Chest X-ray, PA view. Patient: 47 years old, sex F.
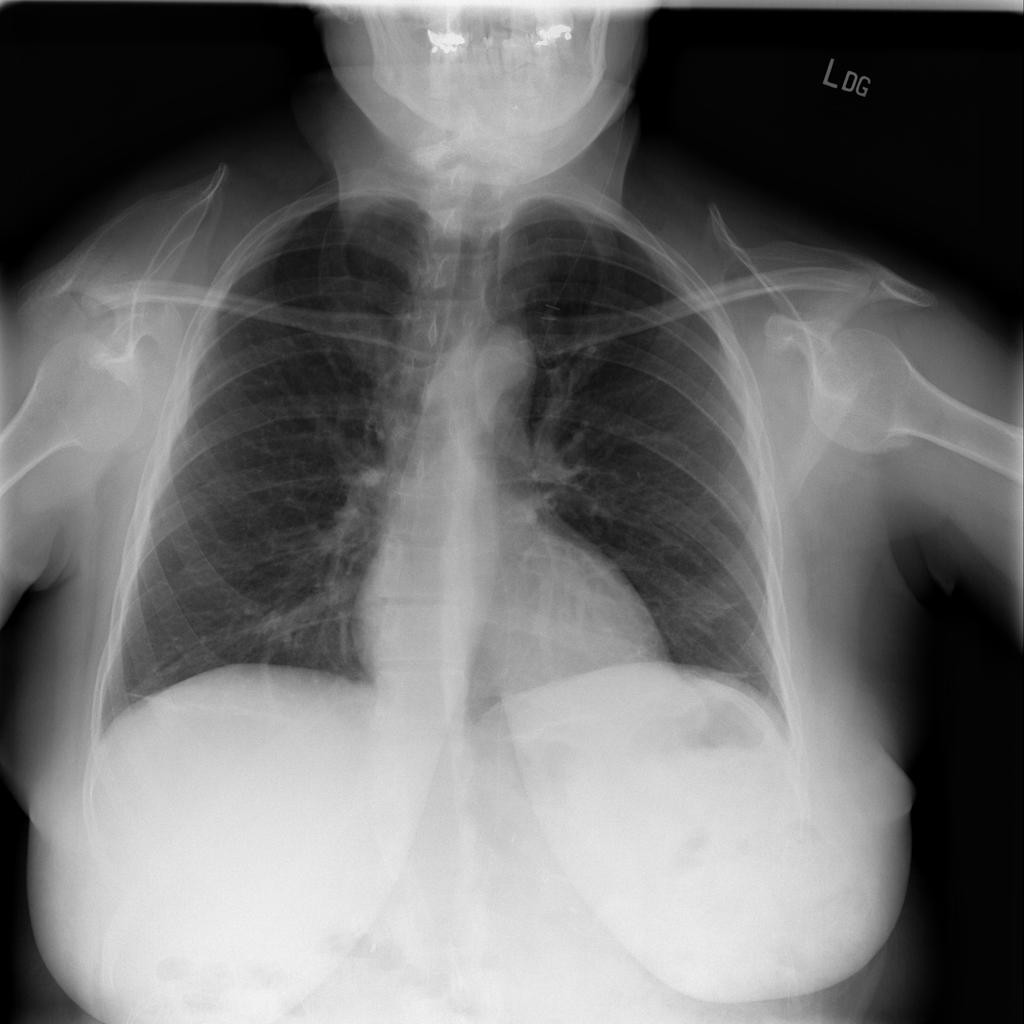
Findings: Atelectasis